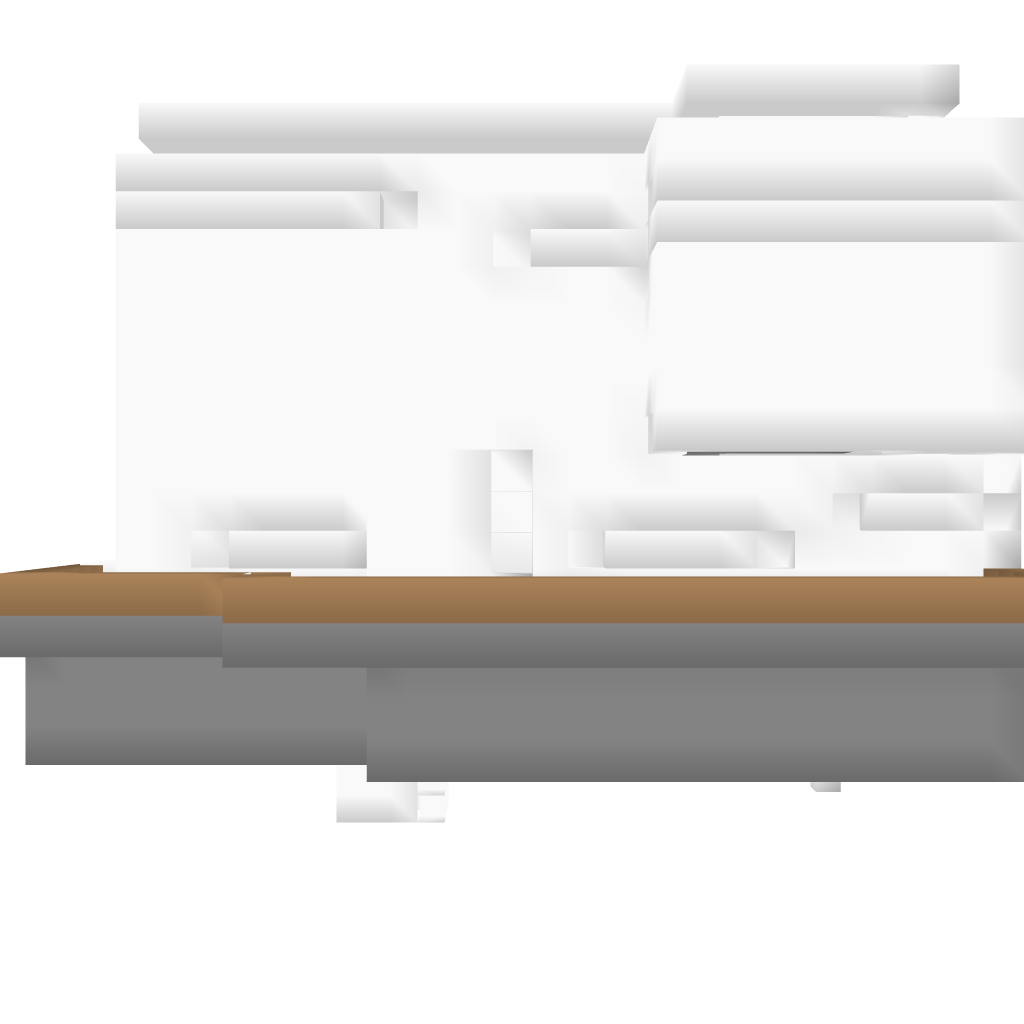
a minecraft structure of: Flying high tec modern house bad low quality